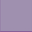
Piece: xx